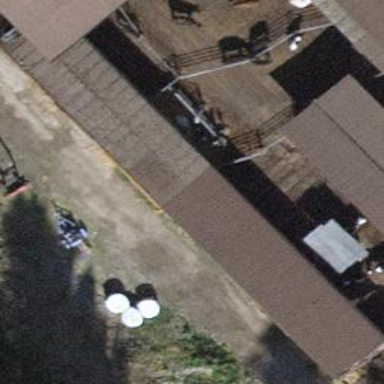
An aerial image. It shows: View of roof of building.